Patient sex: M
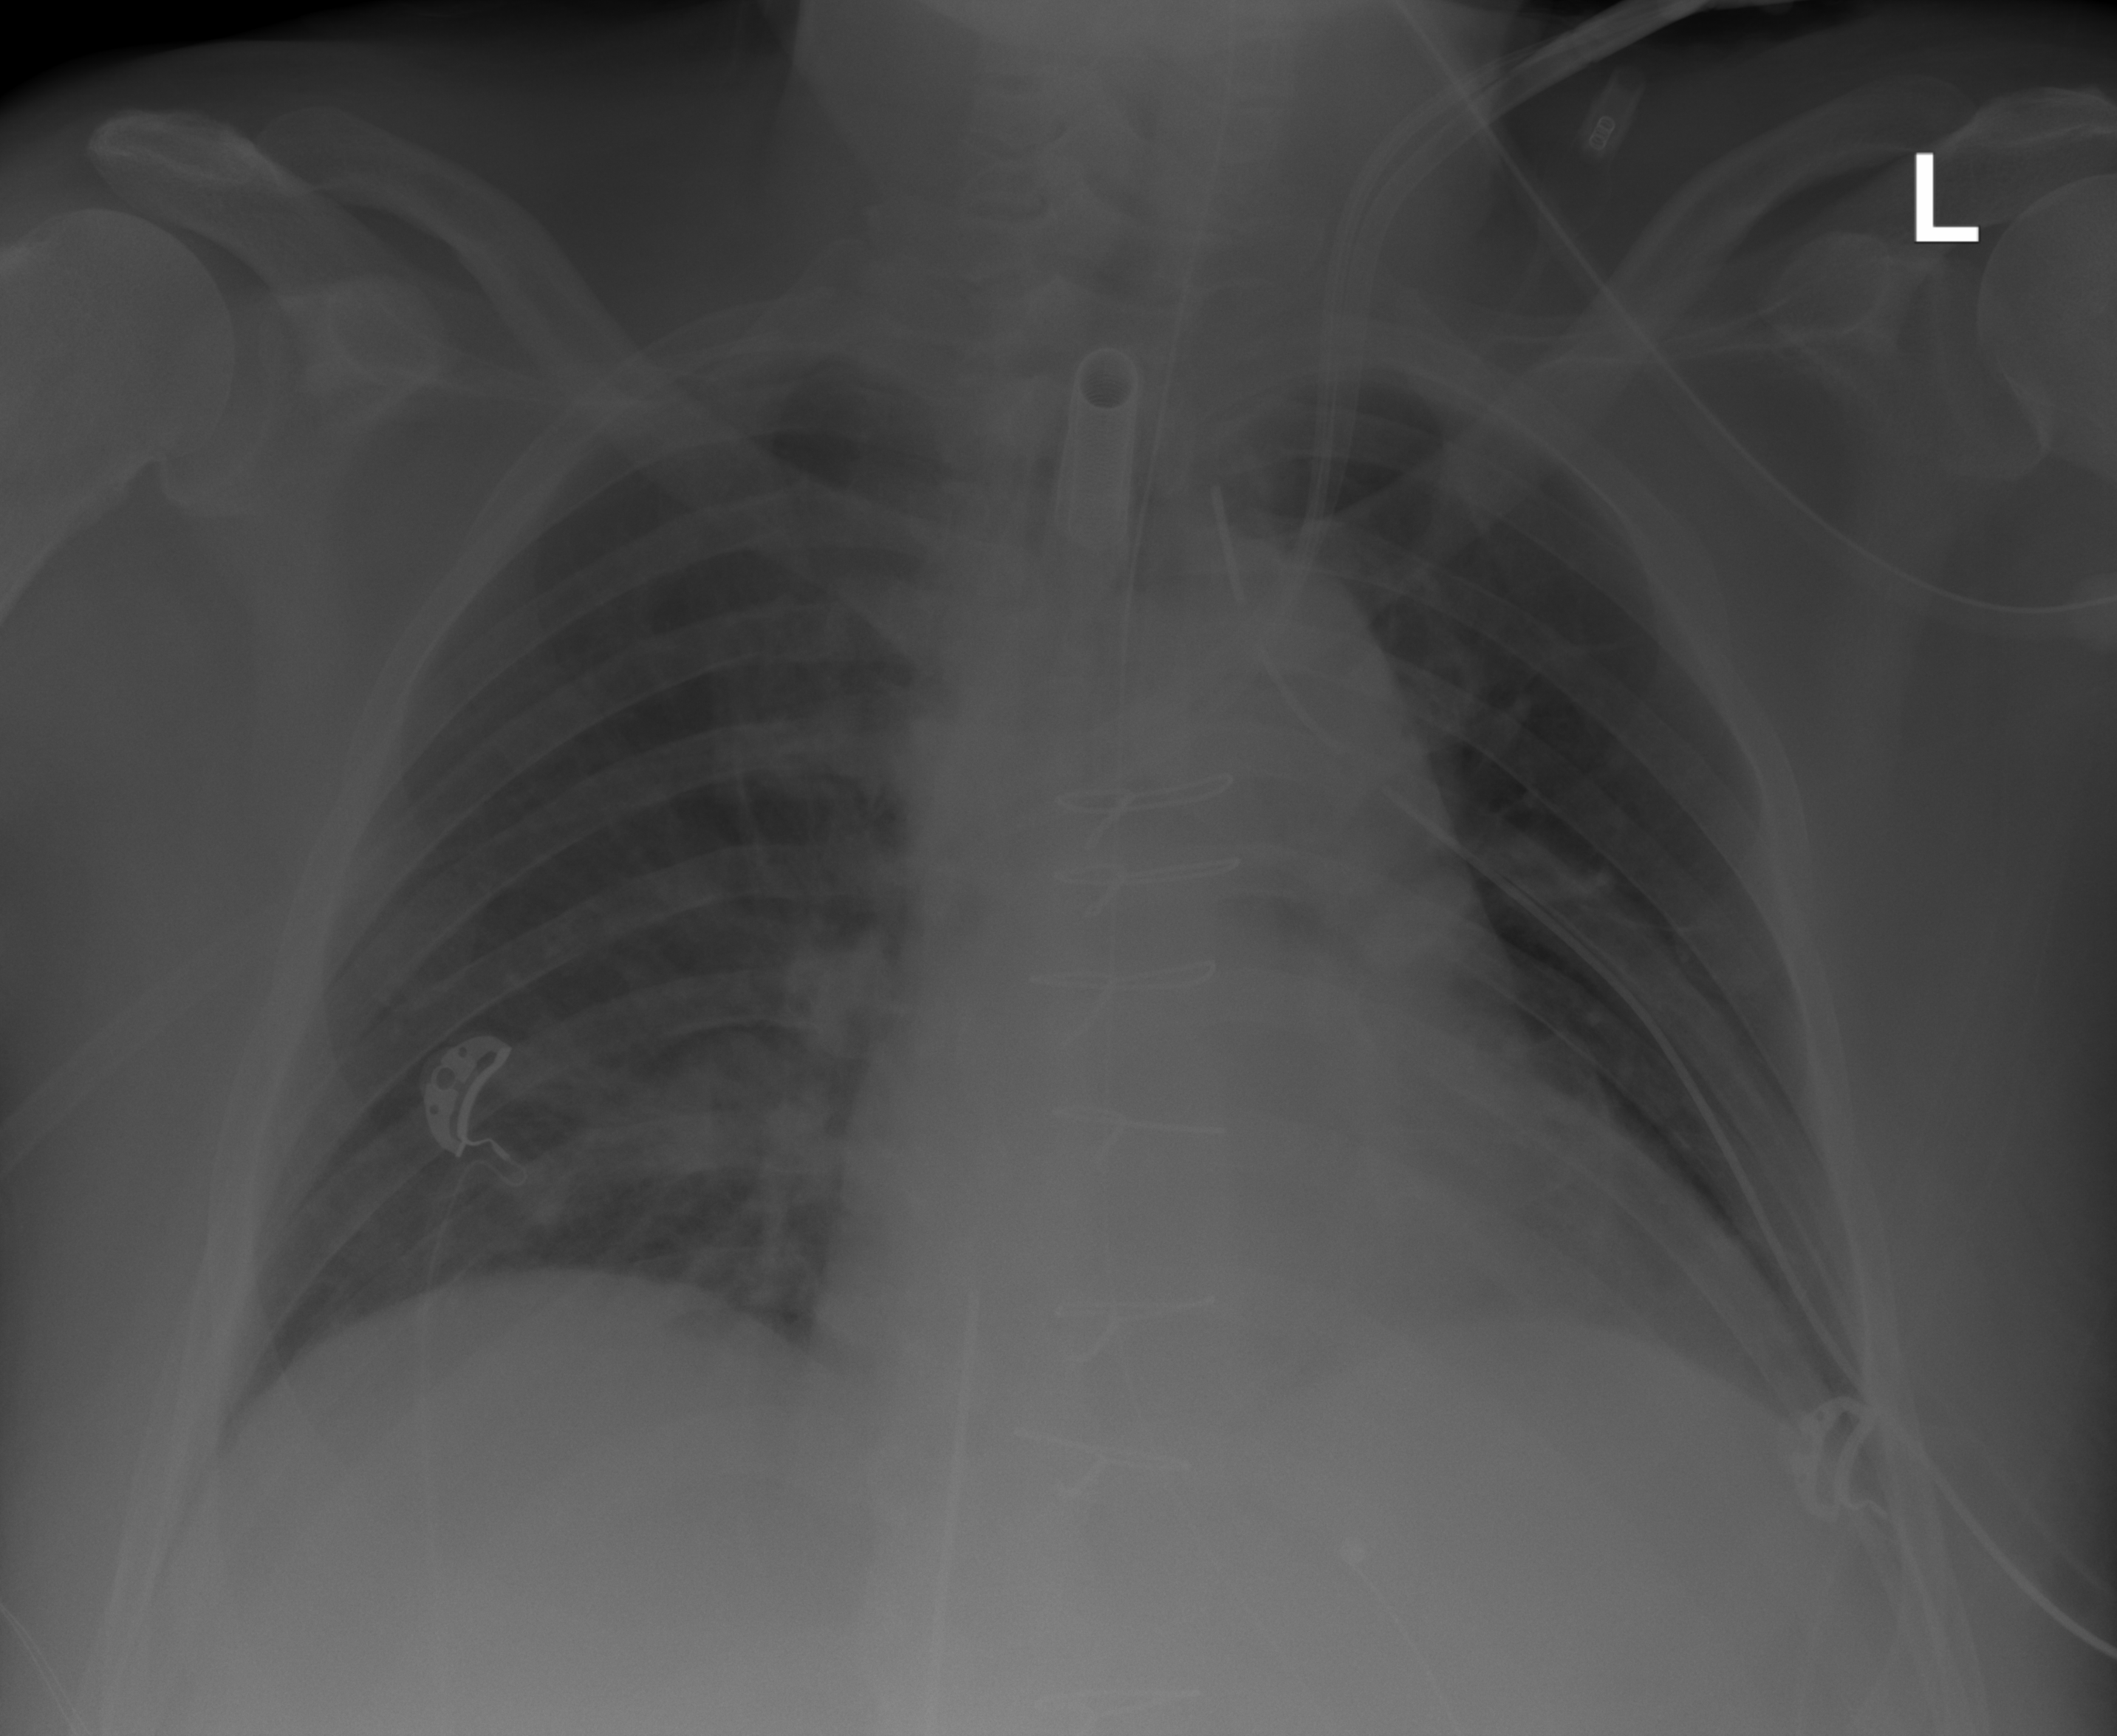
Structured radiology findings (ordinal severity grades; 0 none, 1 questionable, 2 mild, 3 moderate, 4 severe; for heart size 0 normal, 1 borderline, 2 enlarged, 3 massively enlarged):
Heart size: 2
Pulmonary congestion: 0
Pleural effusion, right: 0
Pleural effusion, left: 0
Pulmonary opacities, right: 0
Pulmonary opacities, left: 0
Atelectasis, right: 2
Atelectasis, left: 2